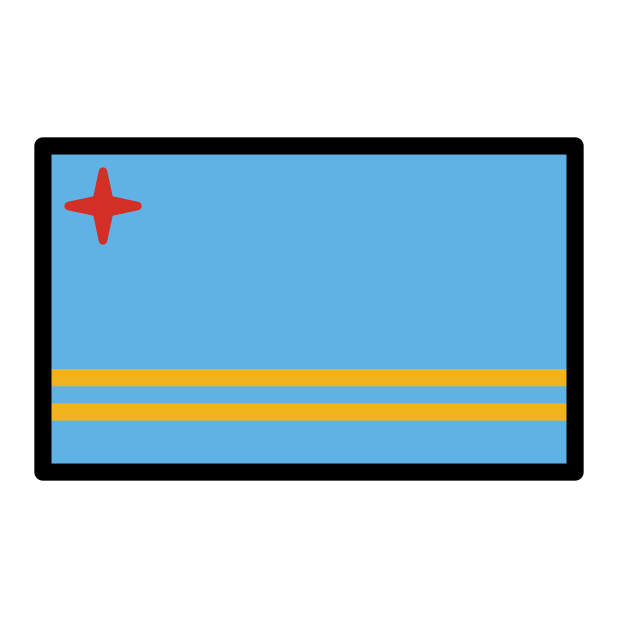
flag: Aruba